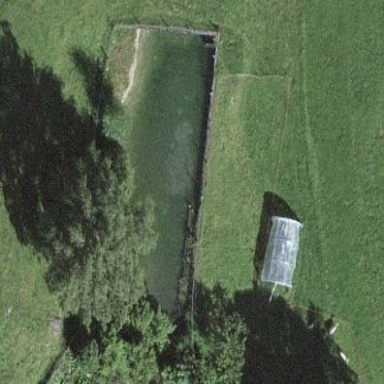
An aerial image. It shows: Pond with natural water.